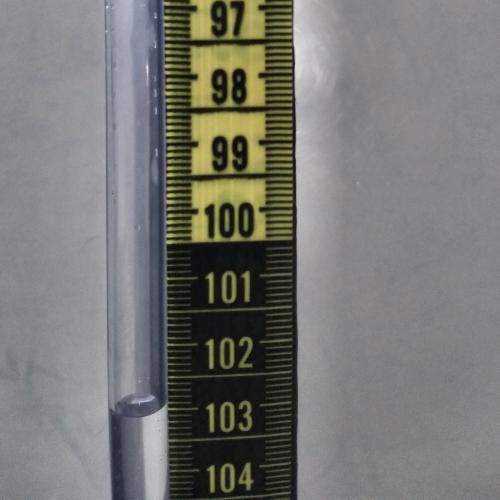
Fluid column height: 102.9 cm